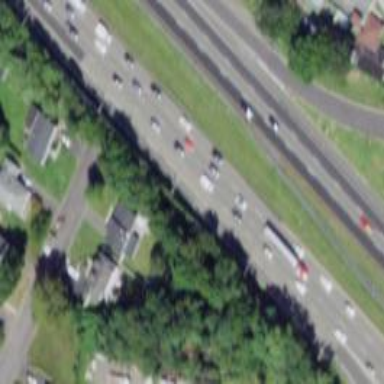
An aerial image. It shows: Urban freeway or expressway.